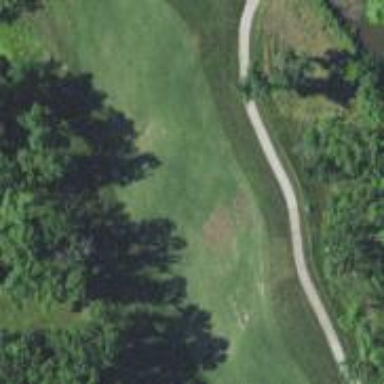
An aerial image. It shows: Golf hole.